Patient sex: M
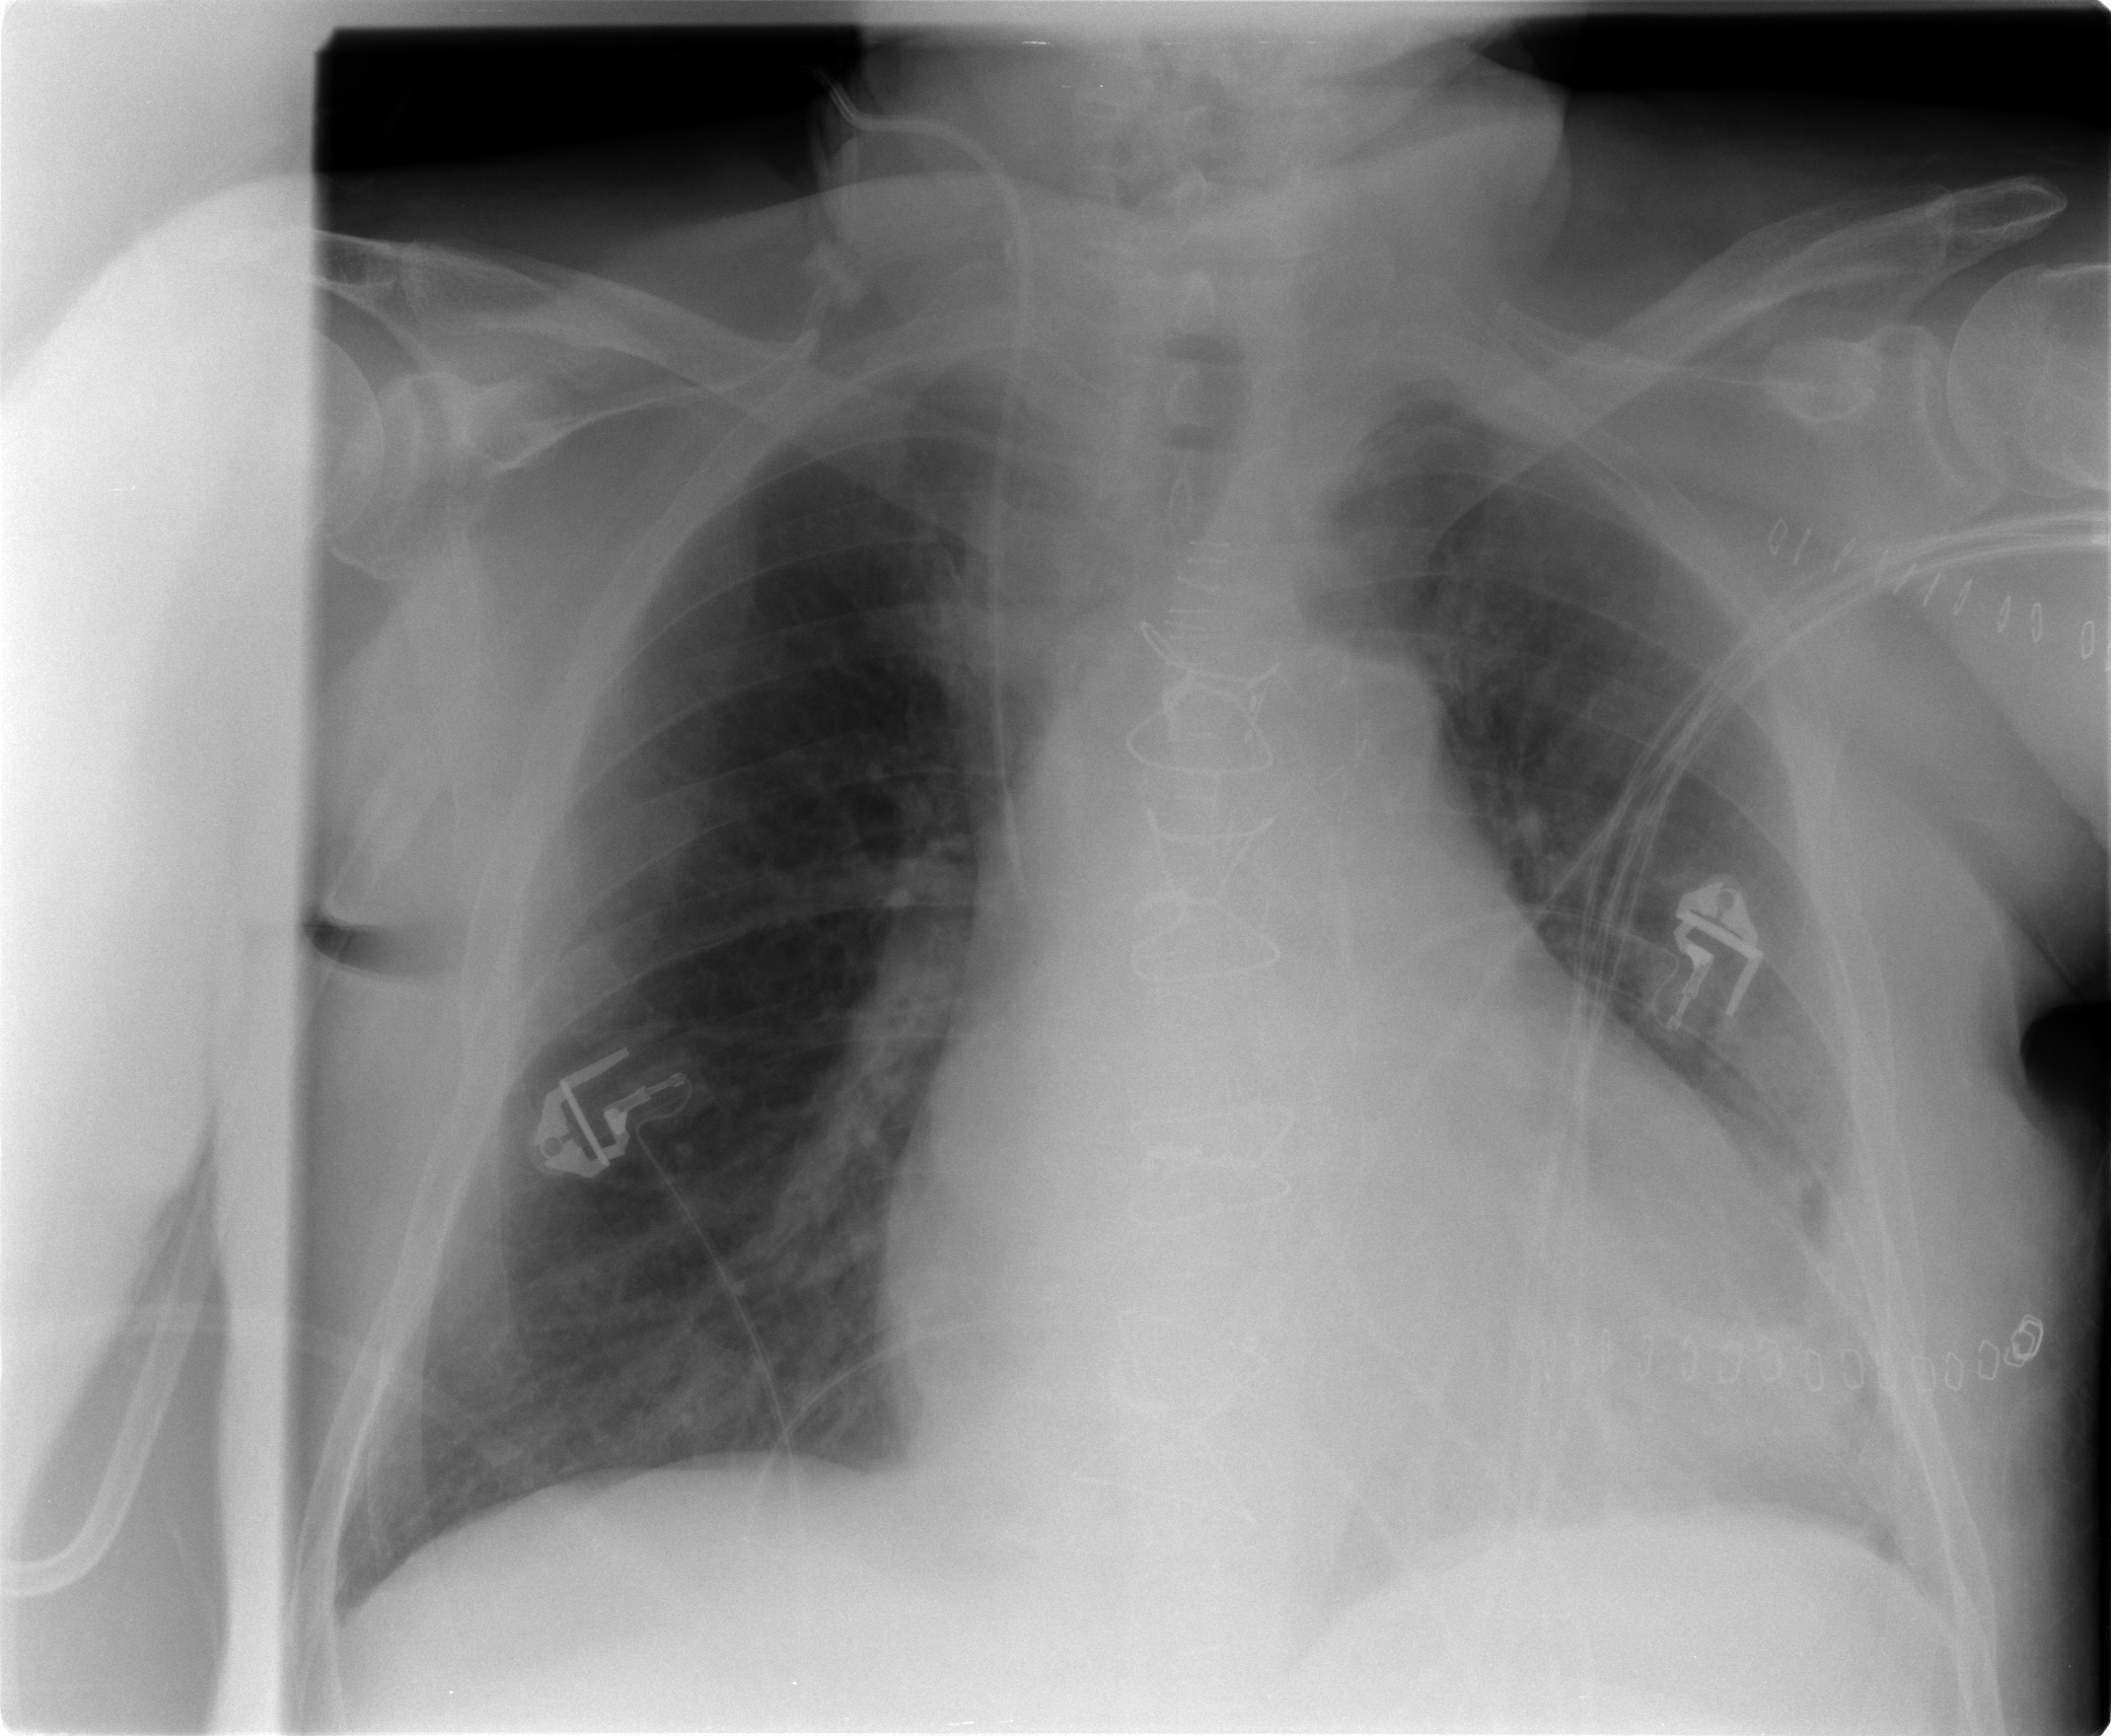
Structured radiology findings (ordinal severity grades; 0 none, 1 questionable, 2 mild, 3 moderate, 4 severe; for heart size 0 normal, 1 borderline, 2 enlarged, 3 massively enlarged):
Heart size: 3
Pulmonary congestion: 0
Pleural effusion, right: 0
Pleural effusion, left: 2
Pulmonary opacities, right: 0
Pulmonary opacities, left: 0
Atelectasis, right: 2
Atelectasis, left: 2